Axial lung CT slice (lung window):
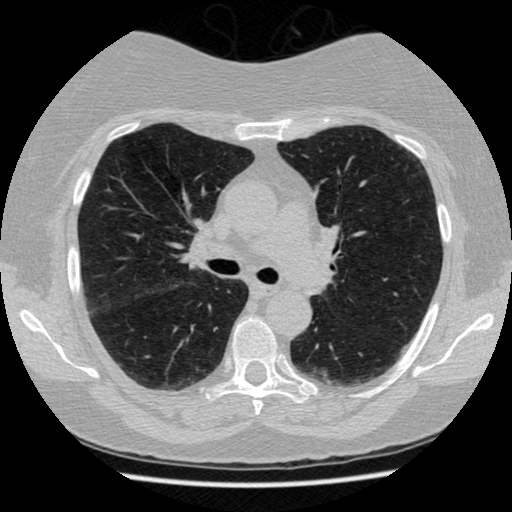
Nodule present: no